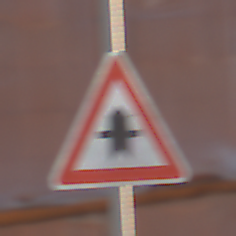
Verkehrszeichen: Vorfahrt
Umgebung: Outdoor, Nature
Tageszeit: MorningAfternoon
Wetter: Clear
Licht: Natural
Jahreszeit: Summer
Kontrast: HighContrast